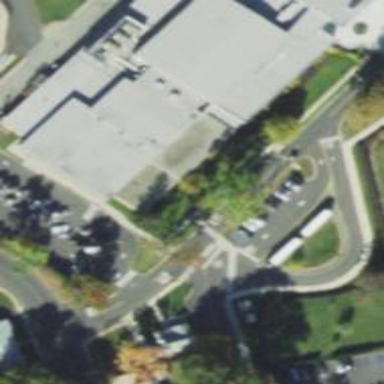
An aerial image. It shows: Marked crossing on the road.